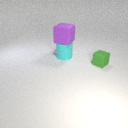
large cyan rubber cylinder below large purple rubber cube